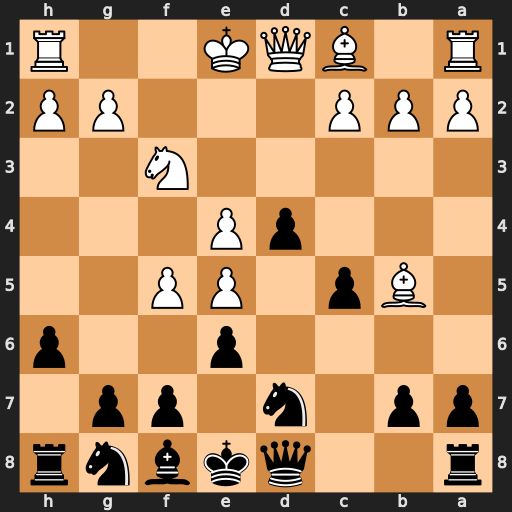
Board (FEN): r2qkbnr/pp1n1pp1/4p2p/1Bp1PP2/3pP3/5N2/PPP3PP/R1BQK2R
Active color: b
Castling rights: KQkq
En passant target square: -
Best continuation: Qa5+ Bd2 Qxb5